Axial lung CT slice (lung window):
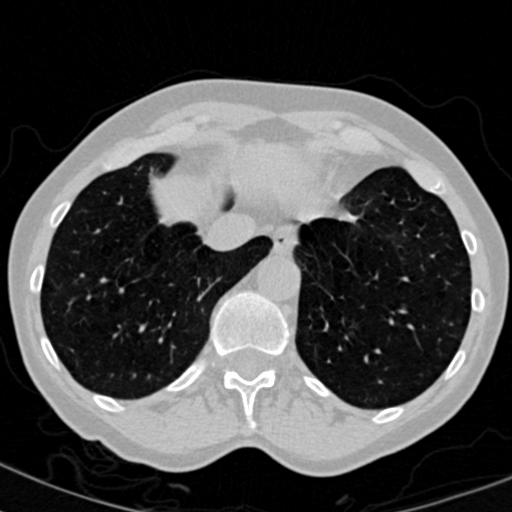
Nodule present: no